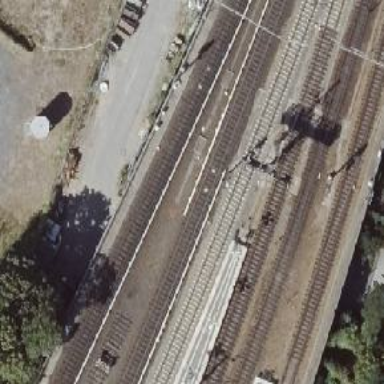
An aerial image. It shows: Railway signal.